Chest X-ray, AP view. Patient: 57 years old, sex M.
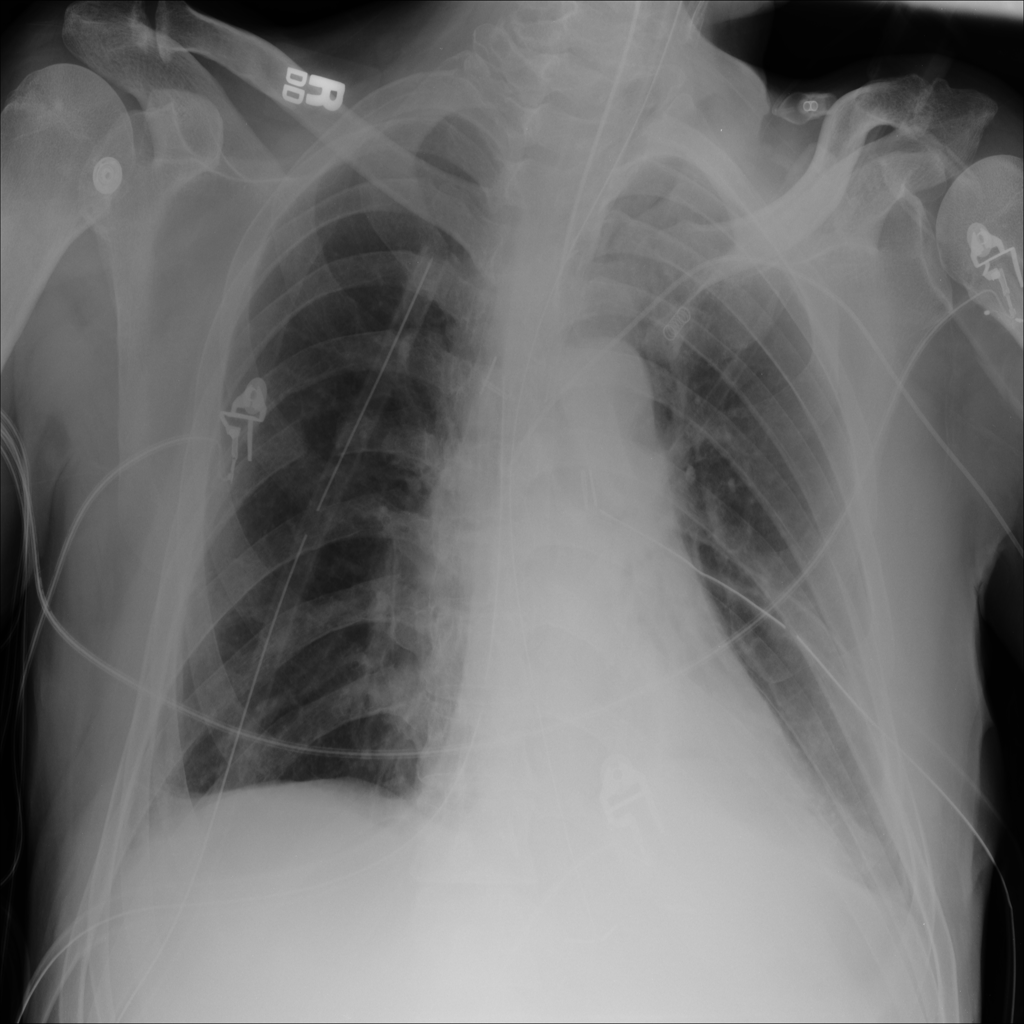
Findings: No Finding